Aerial crown-view tile of a tropical tree (Barro Colorado Island, Panama), acquired 20250317:
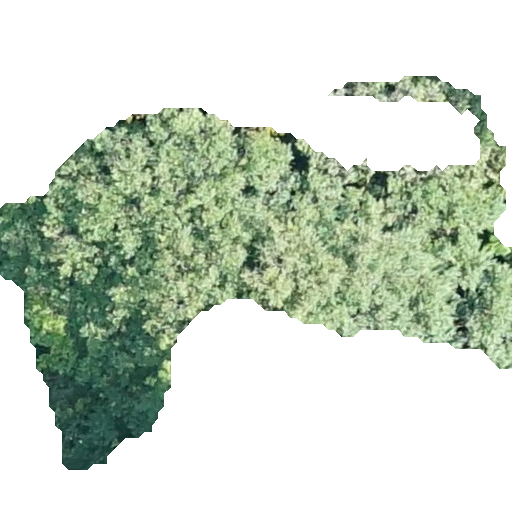
Species: Apeiba membranacea
GBIF accepted scientific name: Apeiba membranacea
Crown area: 167.57 m²